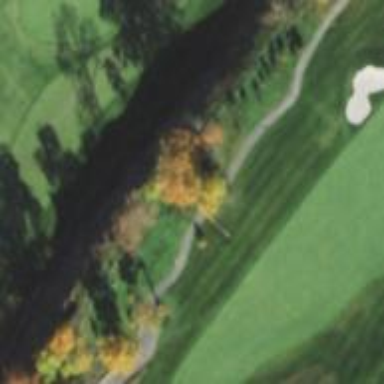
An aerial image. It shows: Path for both roads and golfers.